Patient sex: M
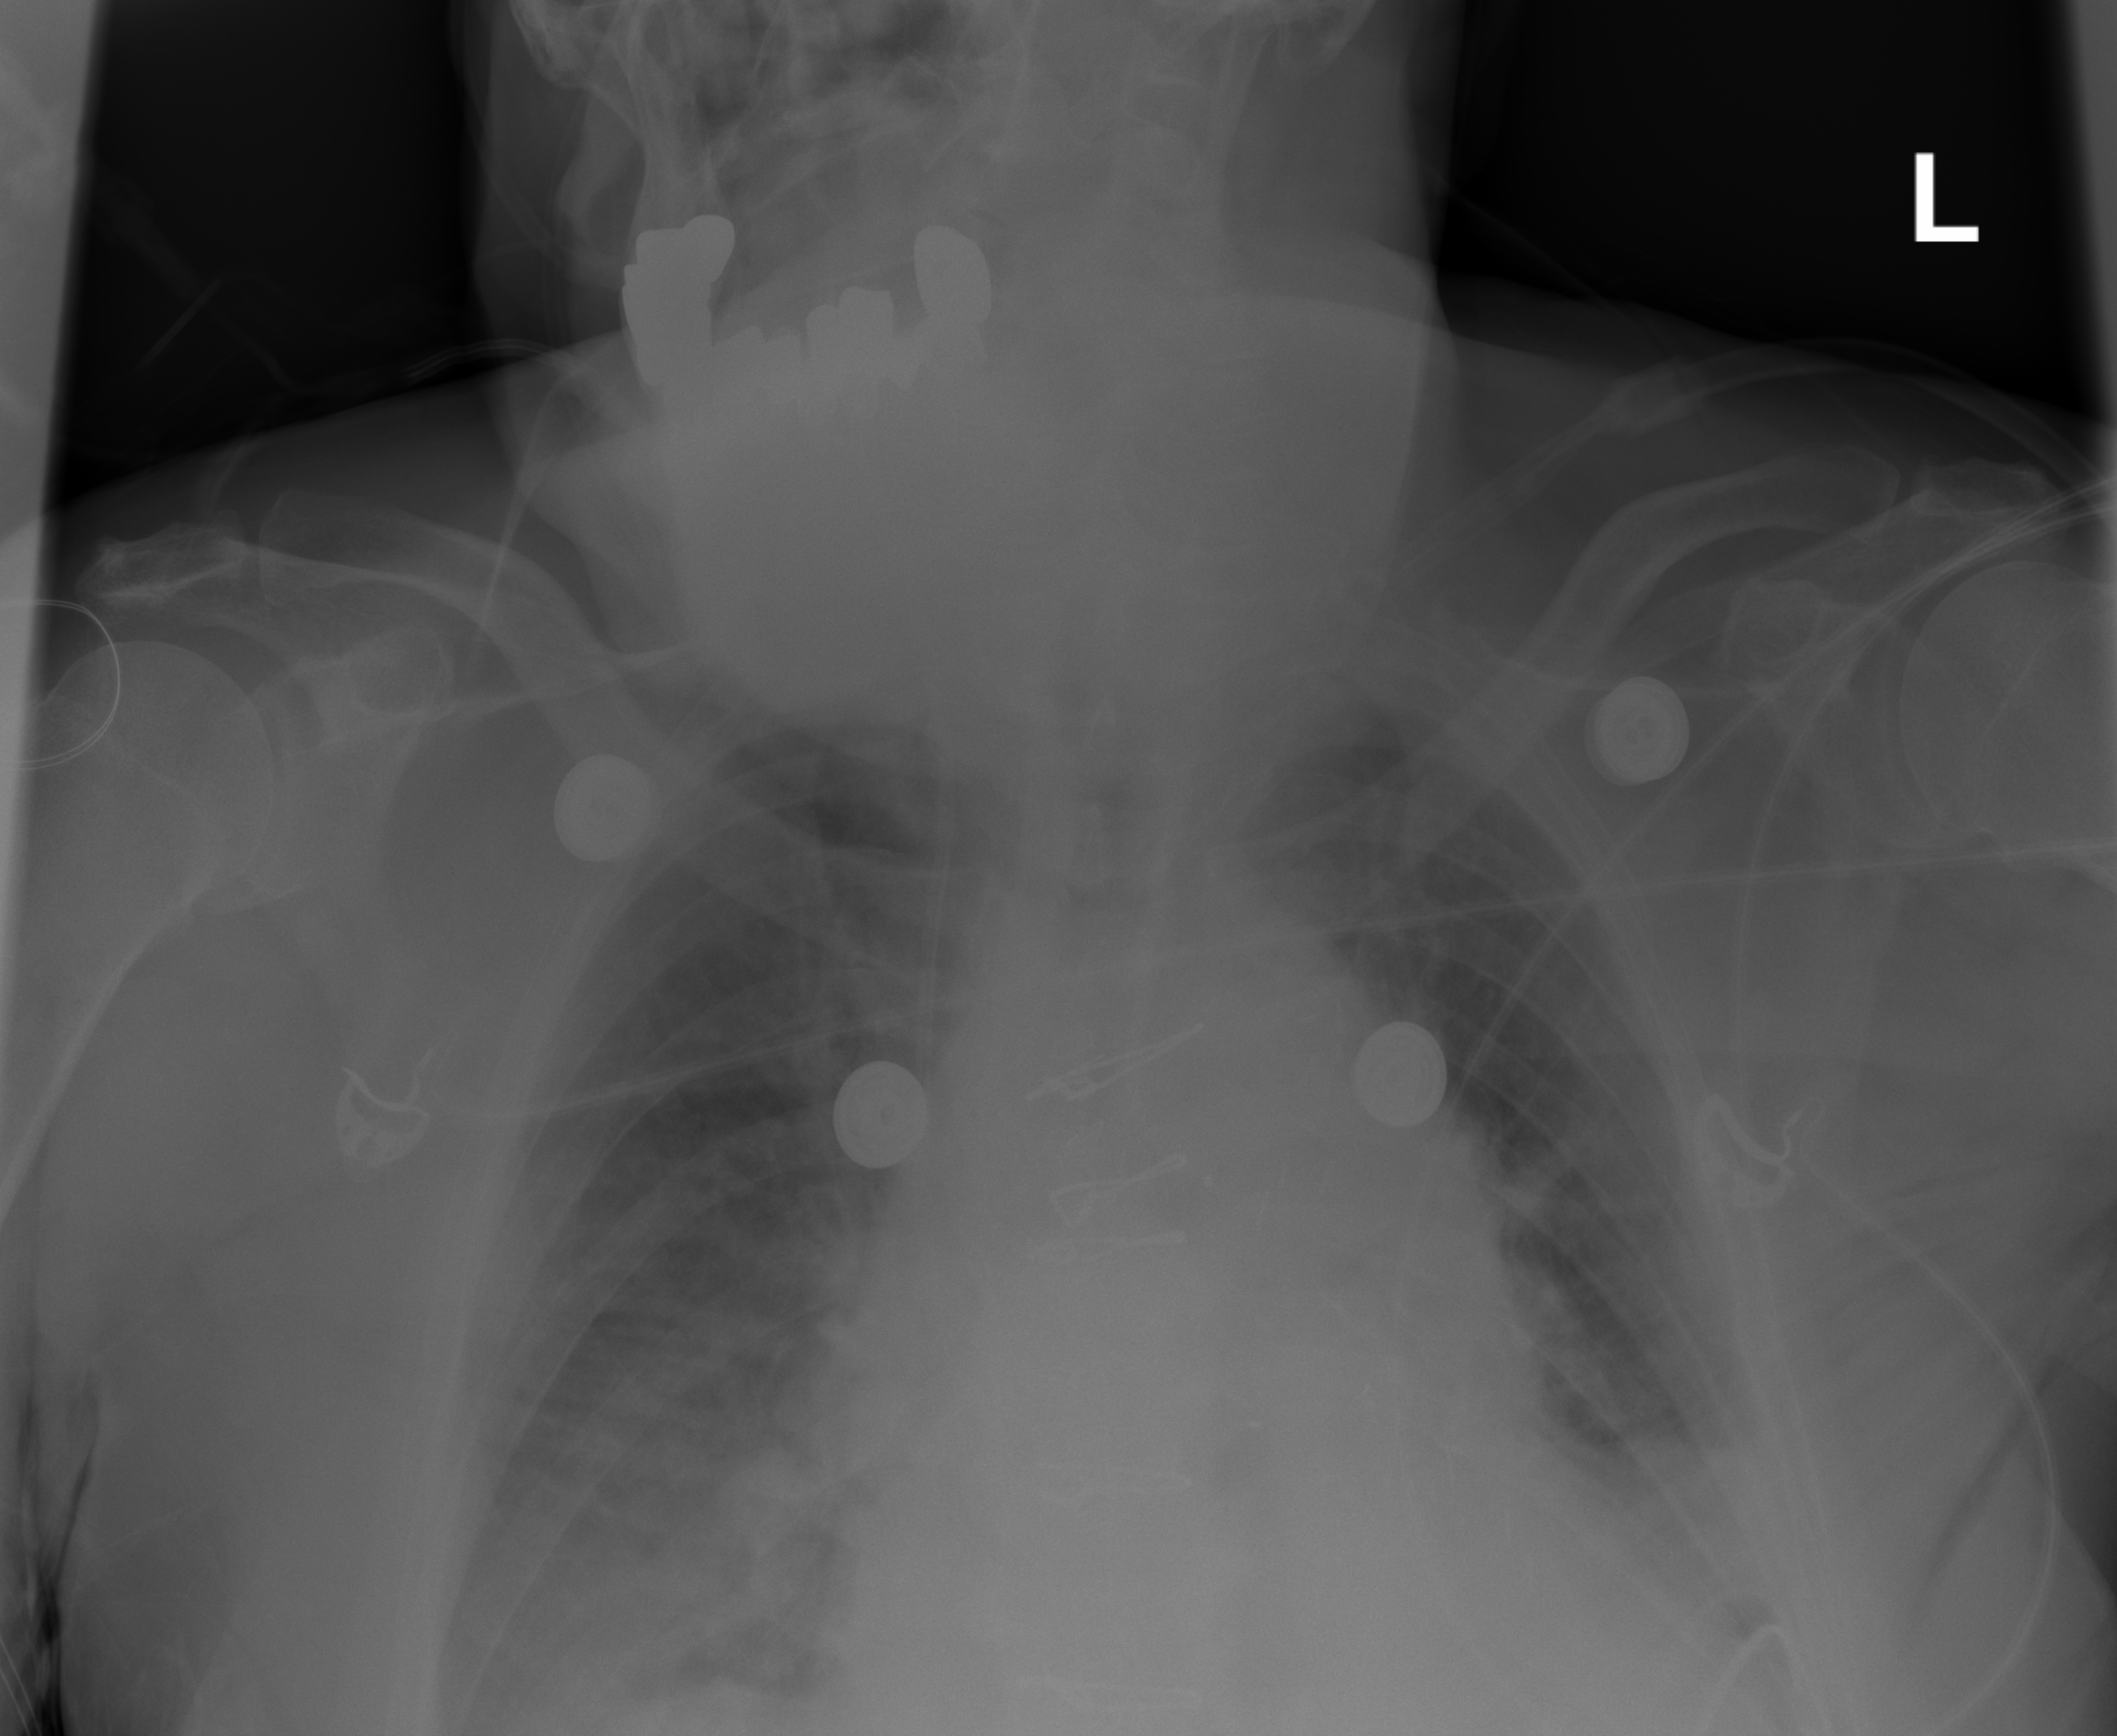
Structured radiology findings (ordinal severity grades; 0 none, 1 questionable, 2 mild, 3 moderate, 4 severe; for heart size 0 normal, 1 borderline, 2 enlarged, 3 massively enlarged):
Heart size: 2
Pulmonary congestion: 2
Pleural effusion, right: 0
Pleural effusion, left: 2
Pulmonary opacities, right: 2
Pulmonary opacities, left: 2
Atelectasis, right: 0
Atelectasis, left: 2